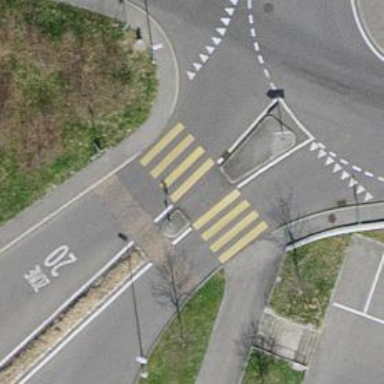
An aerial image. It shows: Zebra crossing on the road.